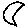
Label: moon